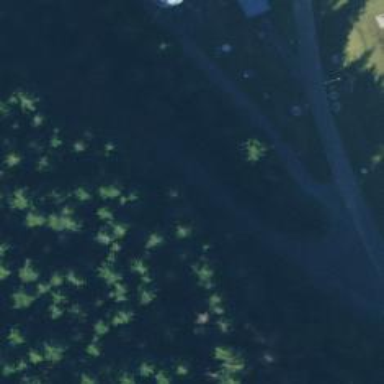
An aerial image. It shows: Abandoned railway service road.